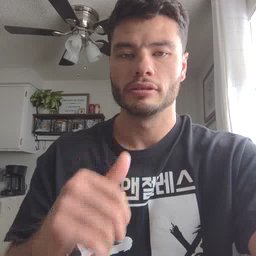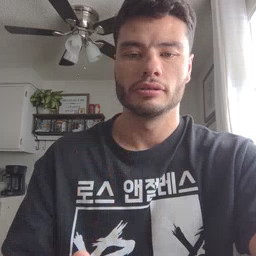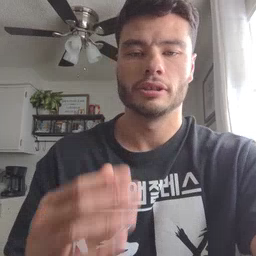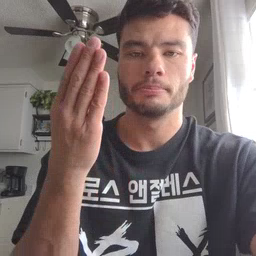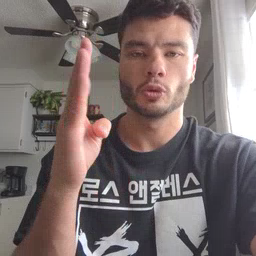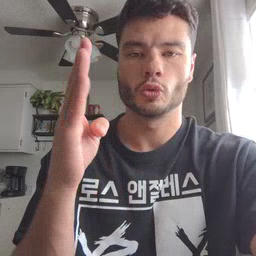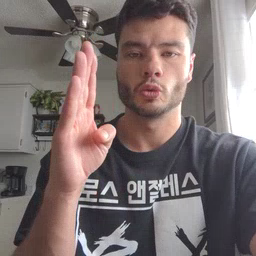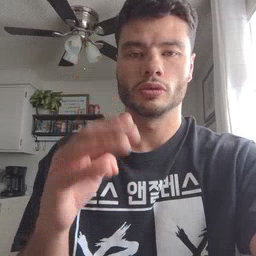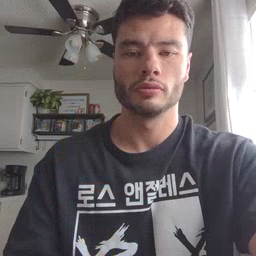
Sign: blue